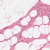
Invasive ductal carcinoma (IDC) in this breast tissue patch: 0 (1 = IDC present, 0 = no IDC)